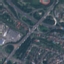
Land use / land cover: Highway